Question: I have netbeans stuck pushing into a repository (no errors of course, that would be too easy). While clicking around and trying to find out what is wrong, I came across this option:

I tried clicking on it - I never noticed it before. It doesn't do anything but I have not found any docs on that feature either. The problem is that these keywords match many other things: 'netbeans watch process'.
So do you have any idea what is it supposed to do?
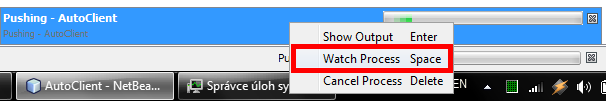
Answer: In the netbeans <URL>, you can find the definition you are looking for:
> - Show Output - opens the appropriate "output" window (valid only when the "output" window exists)- - Cancel Process - cancels and removes the process from the pop-up list
In the help from the netbeans menu you can find the definition of the status line:
>
The Source Editor status line is in the bottom right corner of the IDE. The first area of the status line shows the current line number and row number in the form line:row. The second area of the status line indicates the insertion mode (INS or OVR). The text area on the right is used for status messages.
So the watch process option is used to place the selected process in the status line.